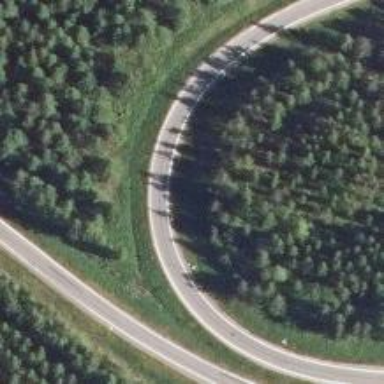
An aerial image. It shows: Trunk link road with asphalt surface.